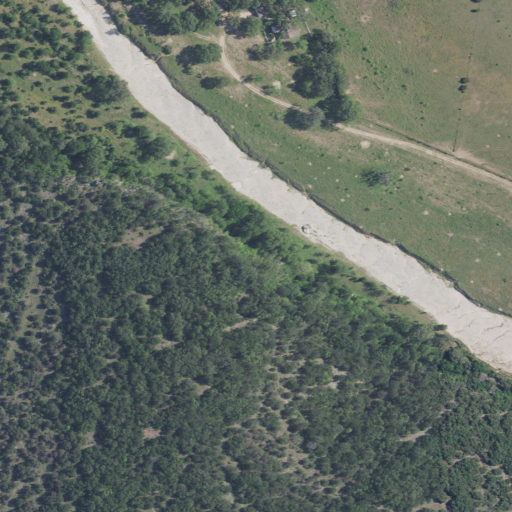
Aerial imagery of cliff(s) in Texas named Barnes Bluff containing evergreen forest, grassland, shrub, barren land, open development, and deciduous forest